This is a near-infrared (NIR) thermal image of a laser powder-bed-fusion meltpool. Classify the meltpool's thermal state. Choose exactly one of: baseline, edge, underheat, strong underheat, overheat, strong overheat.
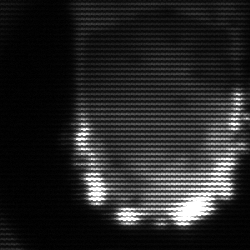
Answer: baseline